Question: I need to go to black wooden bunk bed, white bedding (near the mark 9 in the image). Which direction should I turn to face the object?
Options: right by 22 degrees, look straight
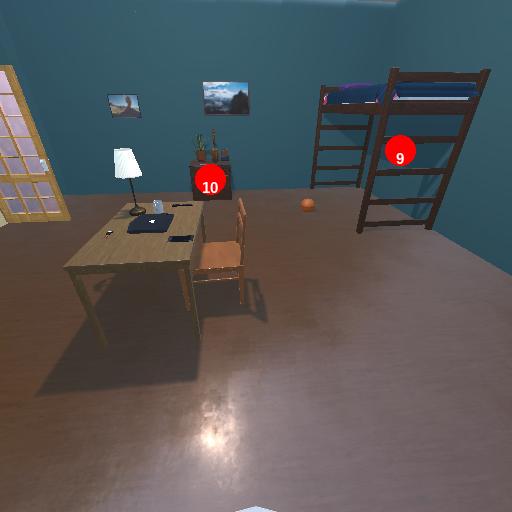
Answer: right by 22 degrees